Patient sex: M
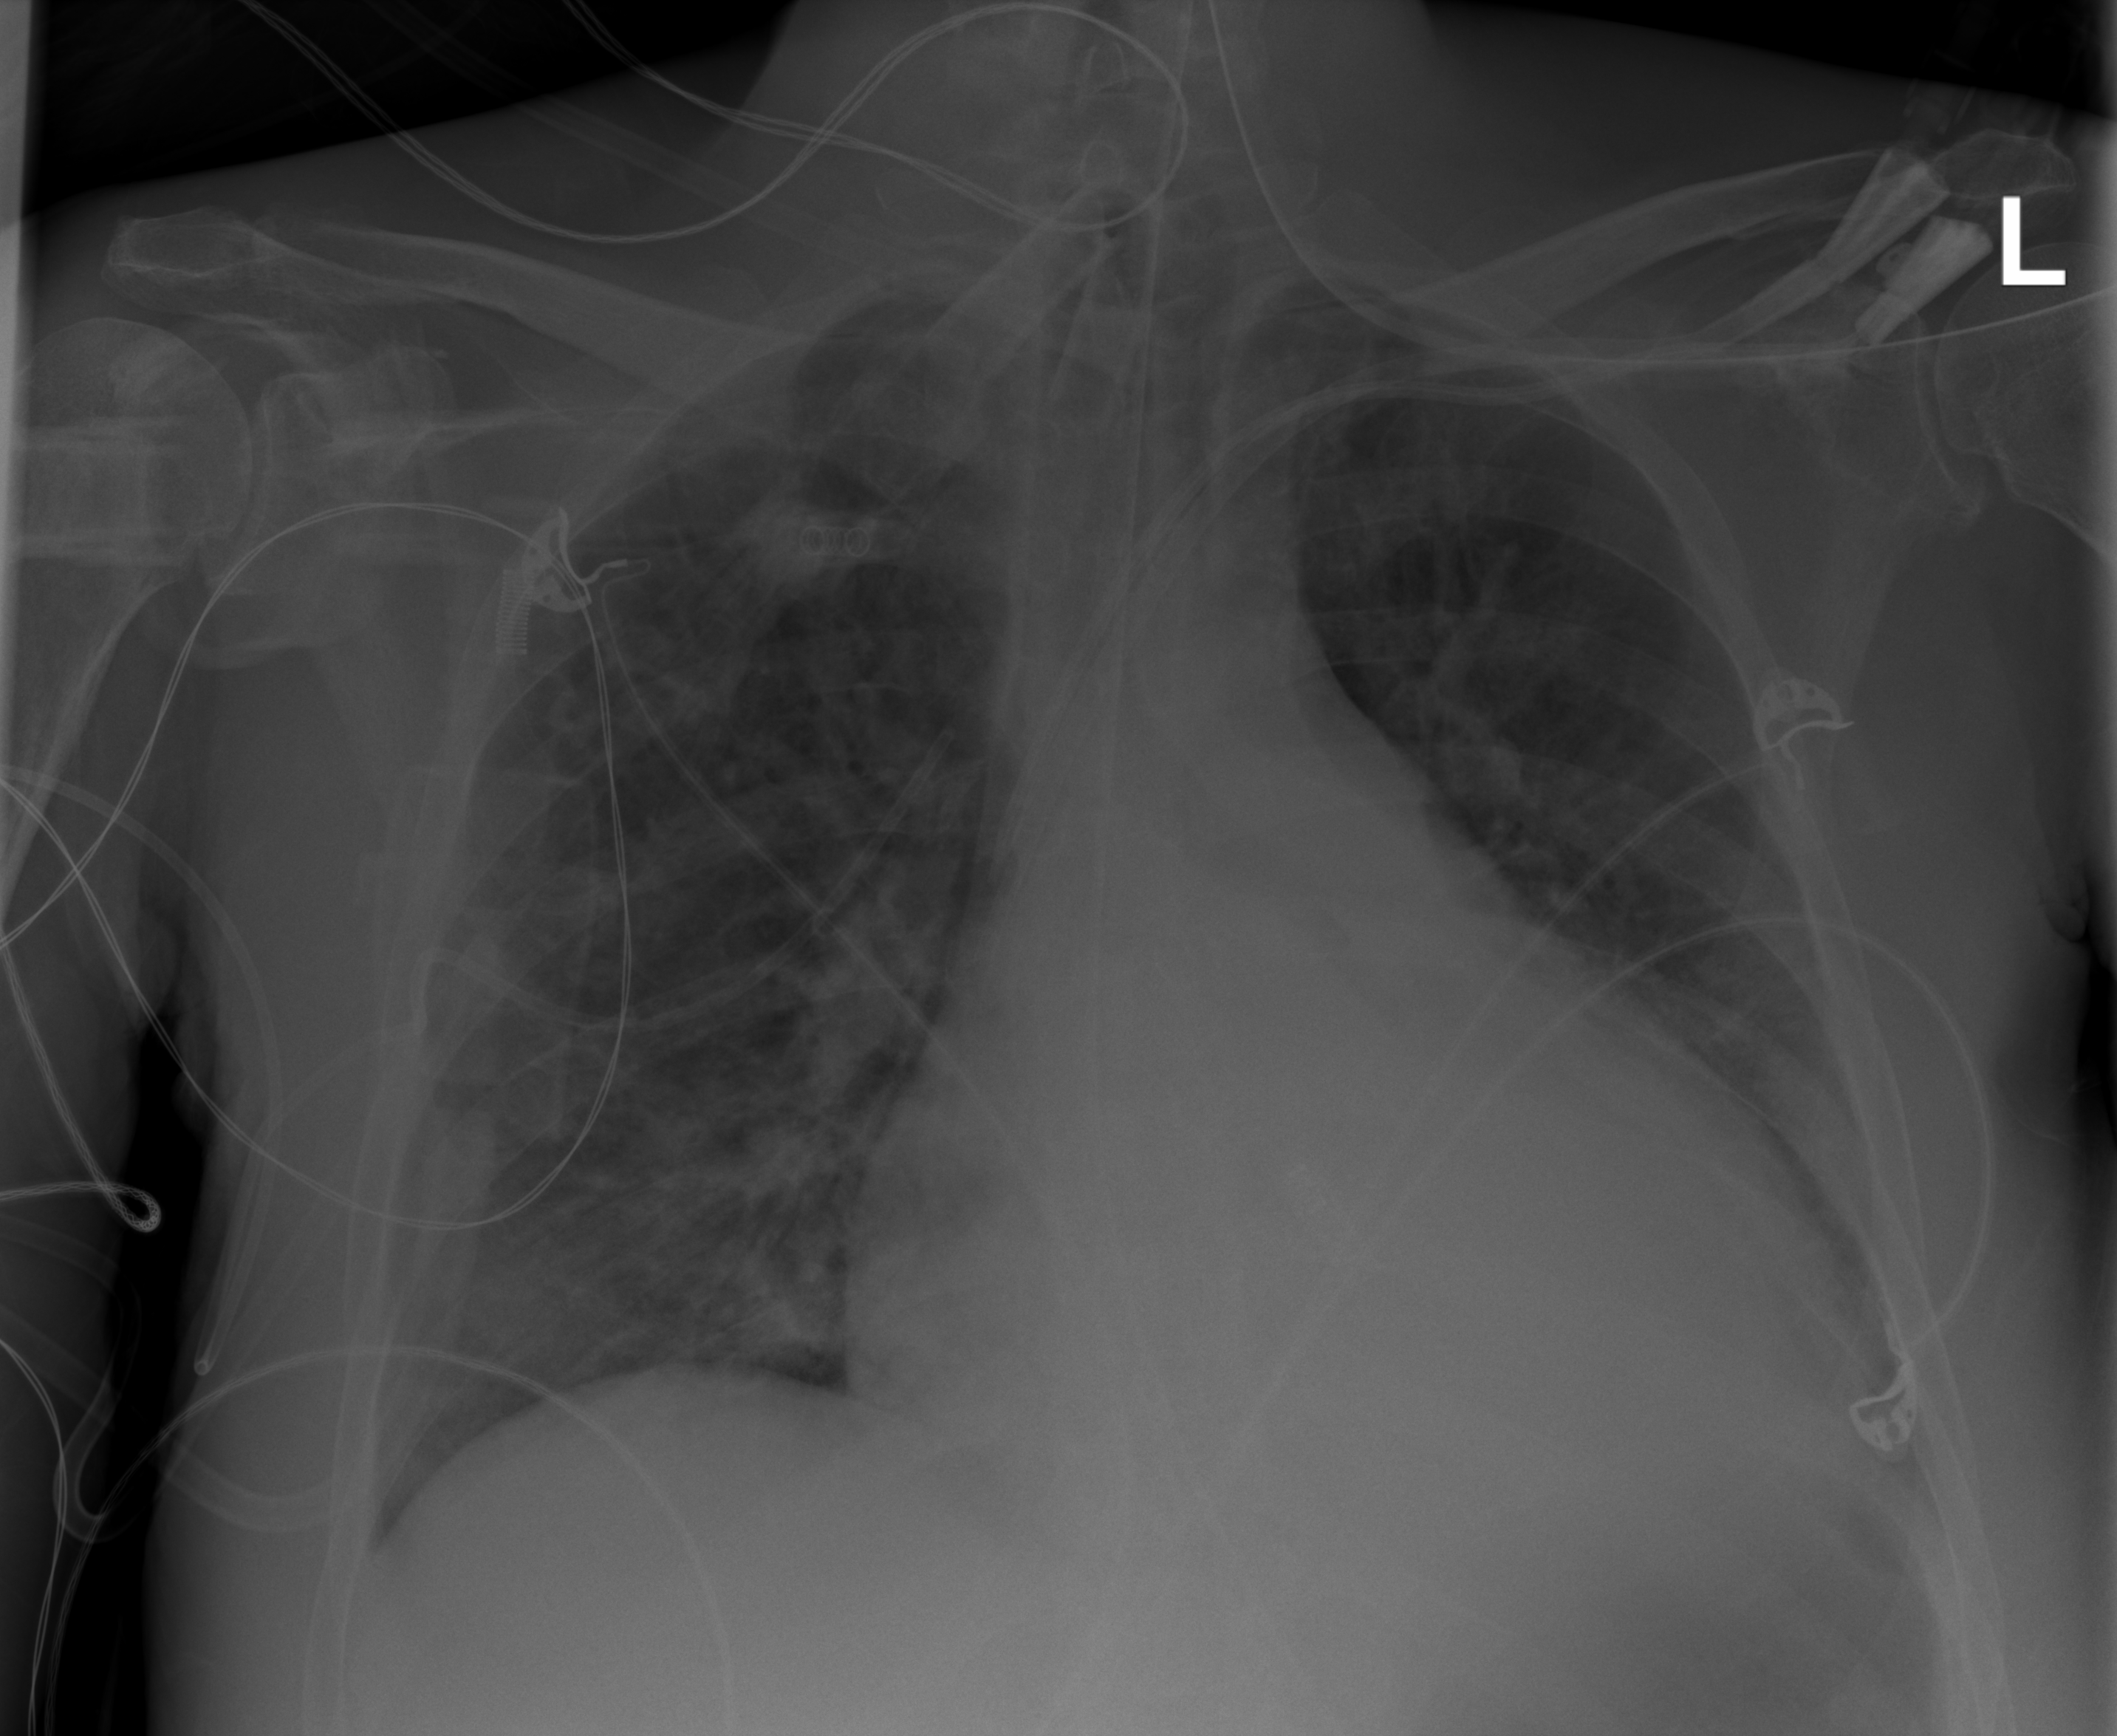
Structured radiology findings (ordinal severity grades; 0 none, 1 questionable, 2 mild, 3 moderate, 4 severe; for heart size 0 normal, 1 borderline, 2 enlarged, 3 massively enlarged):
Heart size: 2
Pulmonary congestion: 2
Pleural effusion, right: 1
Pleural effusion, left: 2
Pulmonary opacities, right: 2
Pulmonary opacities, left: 2
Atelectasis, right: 0
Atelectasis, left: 2